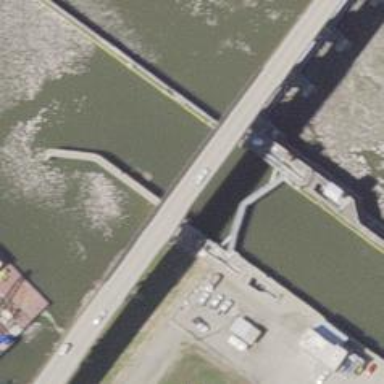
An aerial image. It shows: Lock gate on waterway.